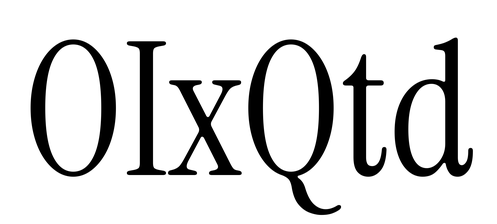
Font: InstrumentSerif-Regular